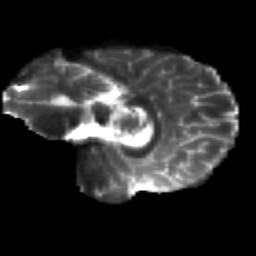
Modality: T2w
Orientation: sagittal
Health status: healthy
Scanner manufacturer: siemens
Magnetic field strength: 3 T
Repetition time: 12 s
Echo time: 0.092 s